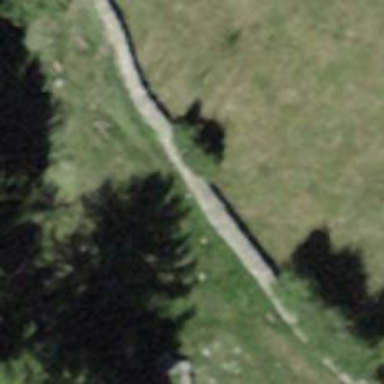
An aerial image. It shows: Wall barrier.